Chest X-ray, PA view. Patient: 23 years old, sex M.
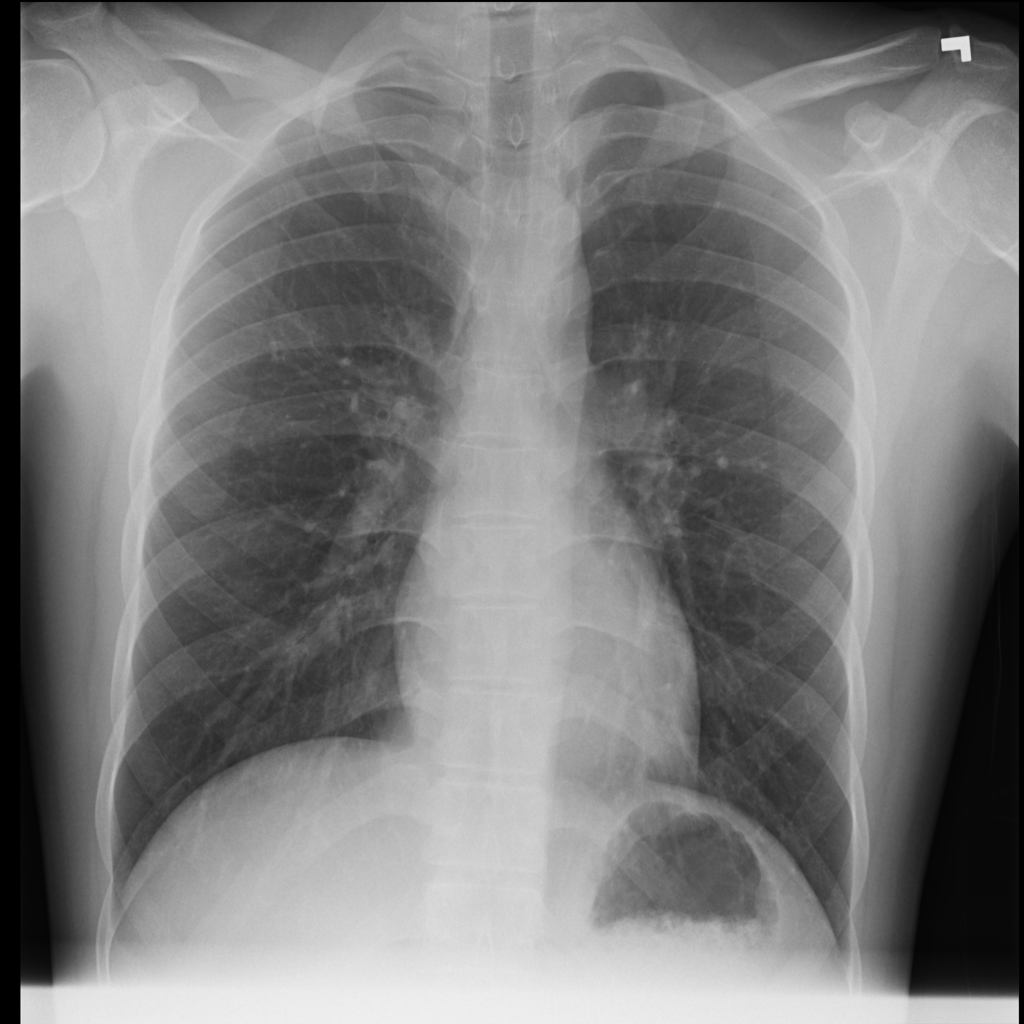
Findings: Infiltration